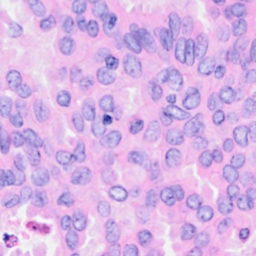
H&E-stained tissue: Breast